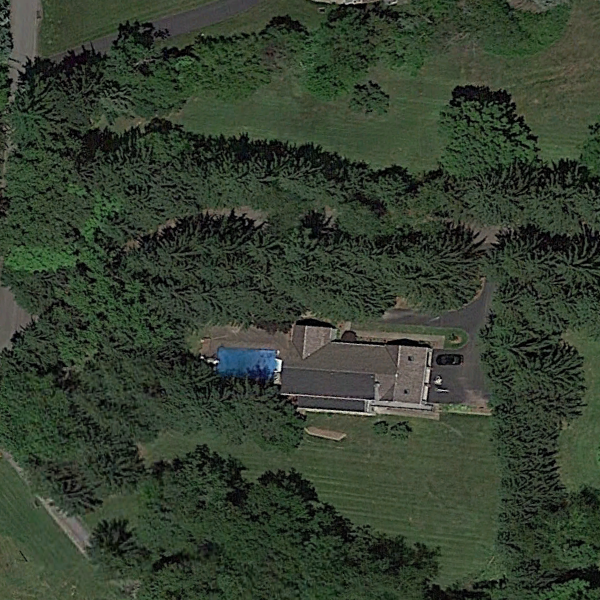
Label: SparseResidential